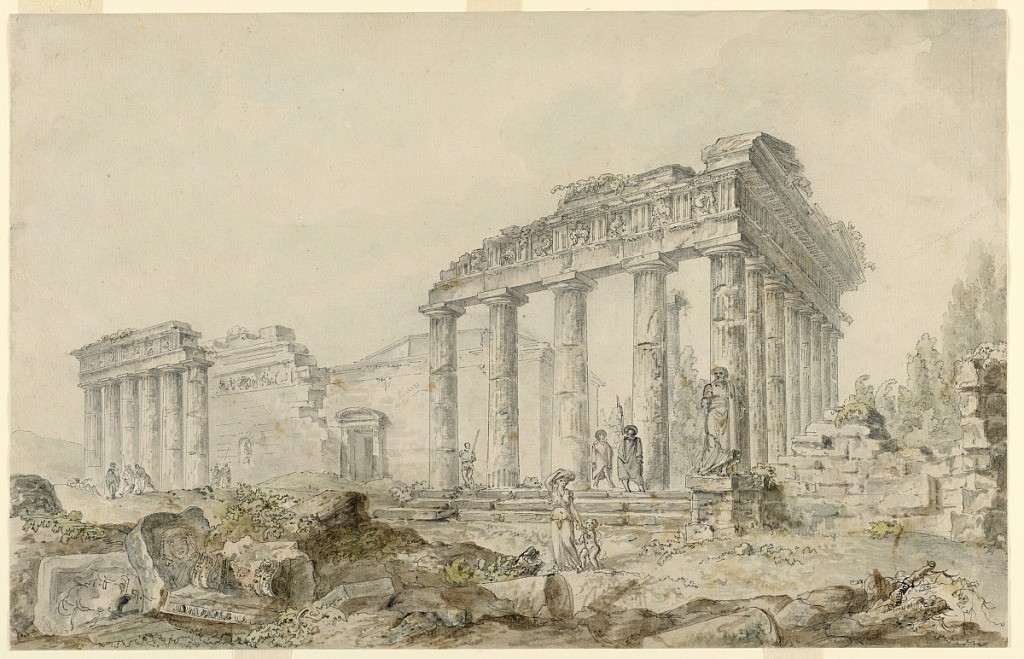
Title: Temple of Minerva, Athens, Greece
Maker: Hubert Robert, French, 1733 – 1808
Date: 1778–79
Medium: Pen and black ink, brush and brown, green, and gray wash on white laid paper, laid down
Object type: Drawing
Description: View of Temple of Minerva, partly in ruins, sculpture at right. Several groups of figures, one woman with child in foreground, soldiers with spears in background.